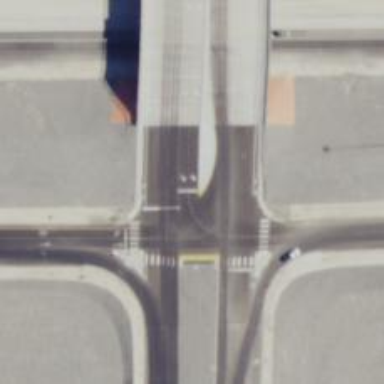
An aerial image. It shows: Solid stop line on the road marking.